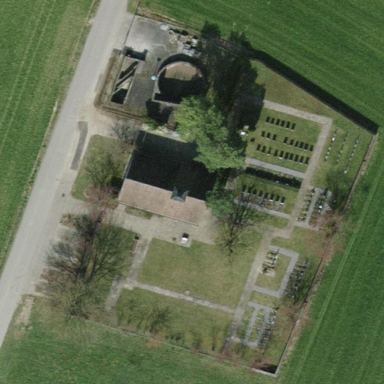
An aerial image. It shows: Cemetery.